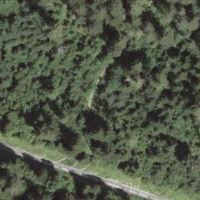
EUNIS habitat code: 43
Species observed at this site:
Sambucus racemosa
Sorbus aucuparia